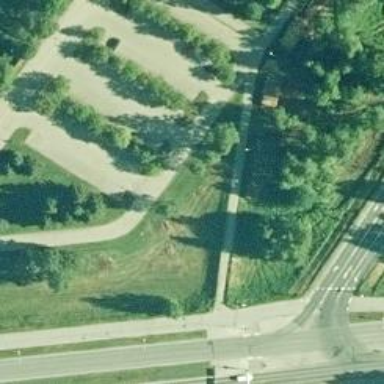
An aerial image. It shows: Asphalt cycleway.